Field crop: tomato
Growth stage: 1
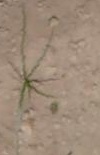
Species: cyperus